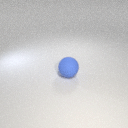
large blue rubber sphere